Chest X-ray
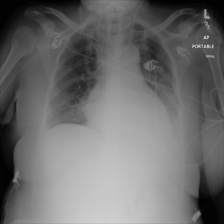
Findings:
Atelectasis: negative
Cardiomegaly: negative
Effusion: negative
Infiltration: positive
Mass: negative
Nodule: negative
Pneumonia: negative
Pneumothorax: negative
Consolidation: positive
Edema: negative
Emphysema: negative
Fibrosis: negative
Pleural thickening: negative
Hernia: negative